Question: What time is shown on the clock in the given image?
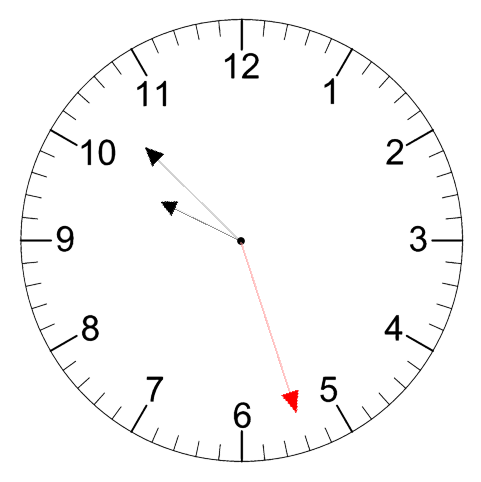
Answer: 09:52:27